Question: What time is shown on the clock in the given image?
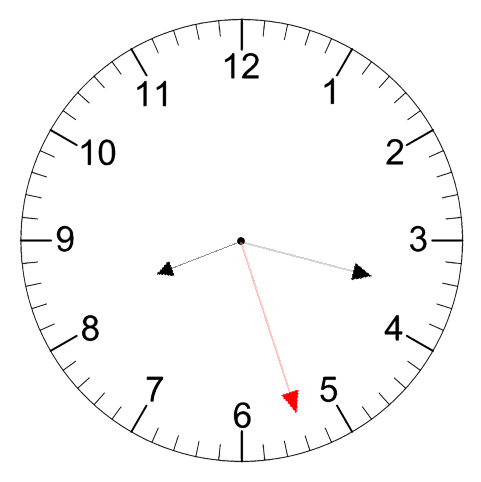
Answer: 08:17:27